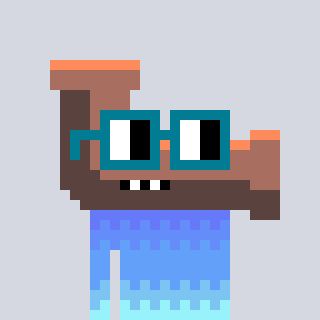
a pixel art character with square dark green glasses, a pipe-shaped head and a redpinkish-colored body on a cool background